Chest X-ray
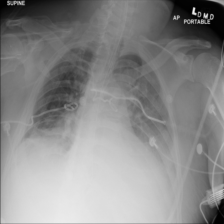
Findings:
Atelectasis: negative
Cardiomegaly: negative
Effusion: negative
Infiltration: negative
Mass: negative
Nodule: negative
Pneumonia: negative
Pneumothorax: negative
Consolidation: positive
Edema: negative
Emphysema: negative
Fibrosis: negative
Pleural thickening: negative
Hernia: negative